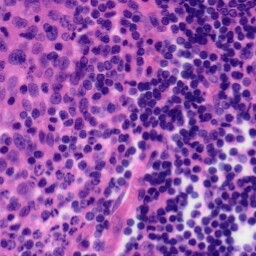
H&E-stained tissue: Tonsil